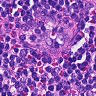
Metastatic tissue present: no